四年级 · 组合几何学

三角板

䈑笆

书店

（1）上面三幅图中，（）应用了三角形的稳定性。

（2）在三角板中，如果以它的 $\mathrm{AC}$ 边为高，那么对应的底是线段（）。

（3）你认为晓玲上学走哪条路最近? 为什么?
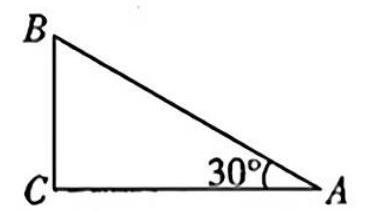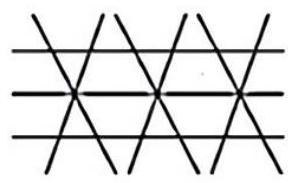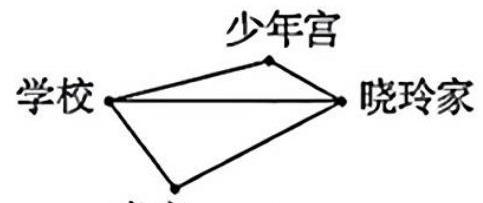
答案: 解(1) 篱笆

(2) $\mathrm{BC}$

(3) 见详解

【分析】（1）三角形稳定性是指三角形具有稳定性, 有着稳固、坚定、耐压的特点。据此可知, 将篱笆设计成三角形，是应用了三角形的稳定性。

（2）从三角形的一个顶点到它的对边作一条垂线, 顶点和垂足之间的线段叫做三角形的高, 这条对边叫做三角形的底。据此解答即可。

(3) 连接两点的线段的长度叫做两点间的距离。两点之间线段最短。据此解答即可。

【详解】（1）上面三幅图中, 篱笆应用了三角形的稳定性。

（2）在三角板中, 如果以它的 $\mathrm{AC}$ 边为高, 那么对应的底是线段 $\mathrm{BC}$ 。

（3）我认为晓玲上学走中间这条路最近, 因为两点间所有连线中线段最短。

【点睛】本题主要考查三角形的稳定性、三角形的高和两点之间线段最短等知识点。生活中还有很多利用三角形稳定性的例子, 比如三角形房架、矩形门框的斜拉条、起重机的三角形吊臂和高压输电线的铁塔等。三角形的高的垂足所在的边即为底。